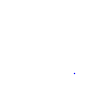
Particle: kaon